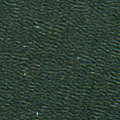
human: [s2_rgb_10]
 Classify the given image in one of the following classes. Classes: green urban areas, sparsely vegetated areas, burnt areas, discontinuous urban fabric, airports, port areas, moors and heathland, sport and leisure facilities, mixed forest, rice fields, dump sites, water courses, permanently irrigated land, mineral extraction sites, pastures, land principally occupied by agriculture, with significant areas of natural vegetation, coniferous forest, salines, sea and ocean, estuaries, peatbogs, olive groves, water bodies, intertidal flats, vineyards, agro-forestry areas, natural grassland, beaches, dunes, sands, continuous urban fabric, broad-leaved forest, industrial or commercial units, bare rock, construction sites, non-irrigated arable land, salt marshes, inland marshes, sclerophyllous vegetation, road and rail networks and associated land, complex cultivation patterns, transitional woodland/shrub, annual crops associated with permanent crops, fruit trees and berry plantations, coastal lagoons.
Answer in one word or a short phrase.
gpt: sea and ocean